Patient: sex M, age 57
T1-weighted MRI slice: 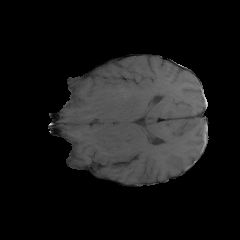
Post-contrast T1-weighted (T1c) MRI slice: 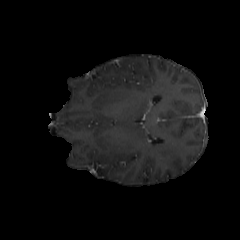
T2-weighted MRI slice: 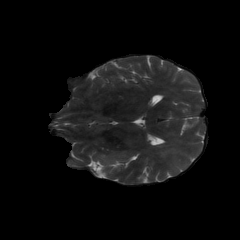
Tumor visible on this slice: yes
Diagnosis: Glioblastoma, IDH-wildtype
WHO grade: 4